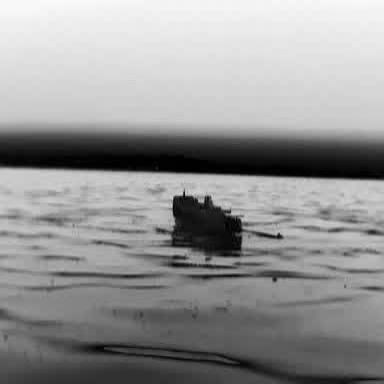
There is a container_ship in the infrared image.